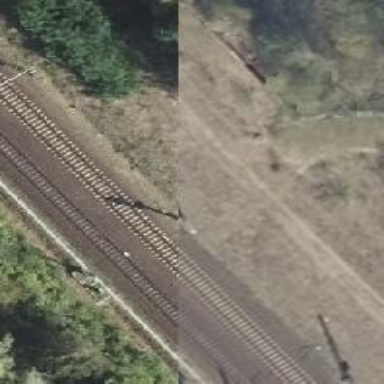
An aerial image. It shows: Railway track with contact line for electrification.